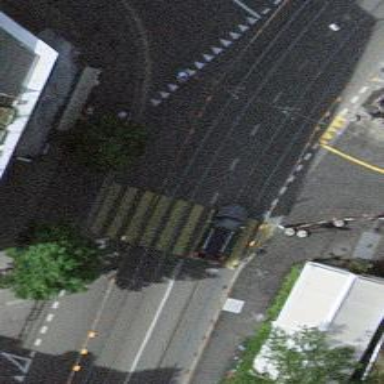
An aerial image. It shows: Tram crossing on the railway.